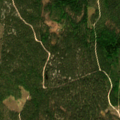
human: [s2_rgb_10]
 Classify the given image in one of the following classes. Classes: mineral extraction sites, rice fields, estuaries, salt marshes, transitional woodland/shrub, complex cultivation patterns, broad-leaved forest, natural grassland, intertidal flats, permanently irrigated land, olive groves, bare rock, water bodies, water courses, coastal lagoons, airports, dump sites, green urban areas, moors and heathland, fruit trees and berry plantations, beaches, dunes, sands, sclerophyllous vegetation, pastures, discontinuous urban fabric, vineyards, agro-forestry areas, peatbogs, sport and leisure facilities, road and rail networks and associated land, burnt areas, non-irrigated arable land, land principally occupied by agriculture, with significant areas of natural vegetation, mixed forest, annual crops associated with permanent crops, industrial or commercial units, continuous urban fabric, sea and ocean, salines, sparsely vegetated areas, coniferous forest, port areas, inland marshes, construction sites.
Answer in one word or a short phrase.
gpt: coniferous forest, mixed forest